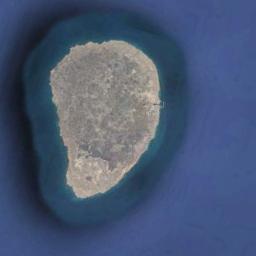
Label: island